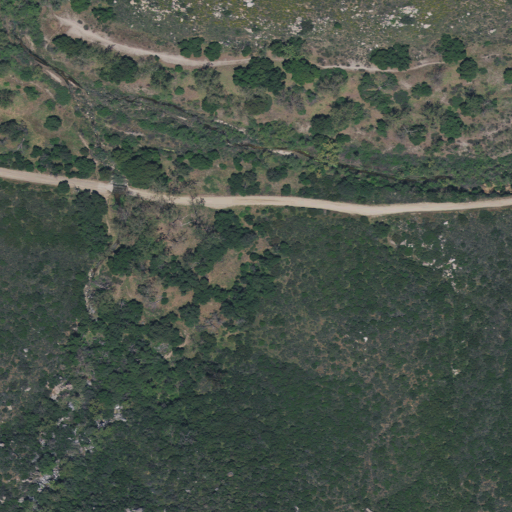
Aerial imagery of valley in California named Beaver Hollow containing shrub, woody wetlands, low intensity development, open development, evergreen forest, and mixed forest